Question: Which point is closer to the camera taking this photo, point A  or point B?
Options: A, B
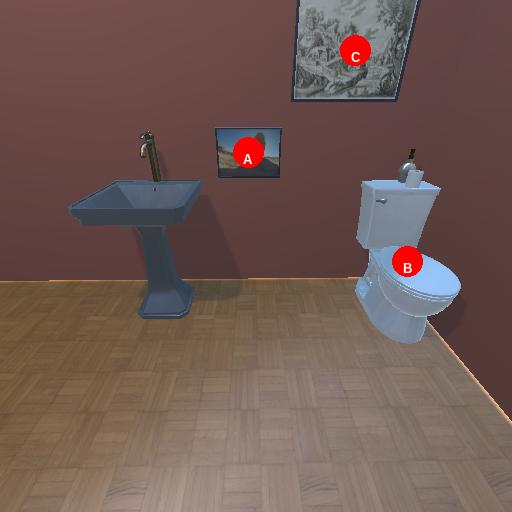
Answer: A